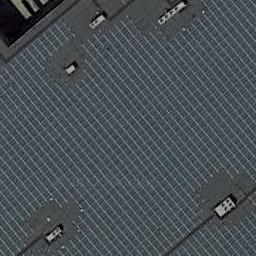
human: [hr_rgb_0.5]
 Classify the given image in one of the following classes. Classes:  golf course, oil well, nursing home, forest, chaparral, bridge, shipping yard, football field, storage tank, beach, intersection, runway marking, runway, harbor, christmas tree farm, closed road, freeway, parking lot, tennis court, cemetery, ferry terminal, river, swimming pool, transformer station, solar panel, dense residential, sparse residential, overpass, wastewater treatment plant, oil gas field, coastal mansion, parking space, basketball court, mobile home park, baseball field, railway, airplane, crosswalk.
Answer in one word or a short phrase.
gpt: solar panel